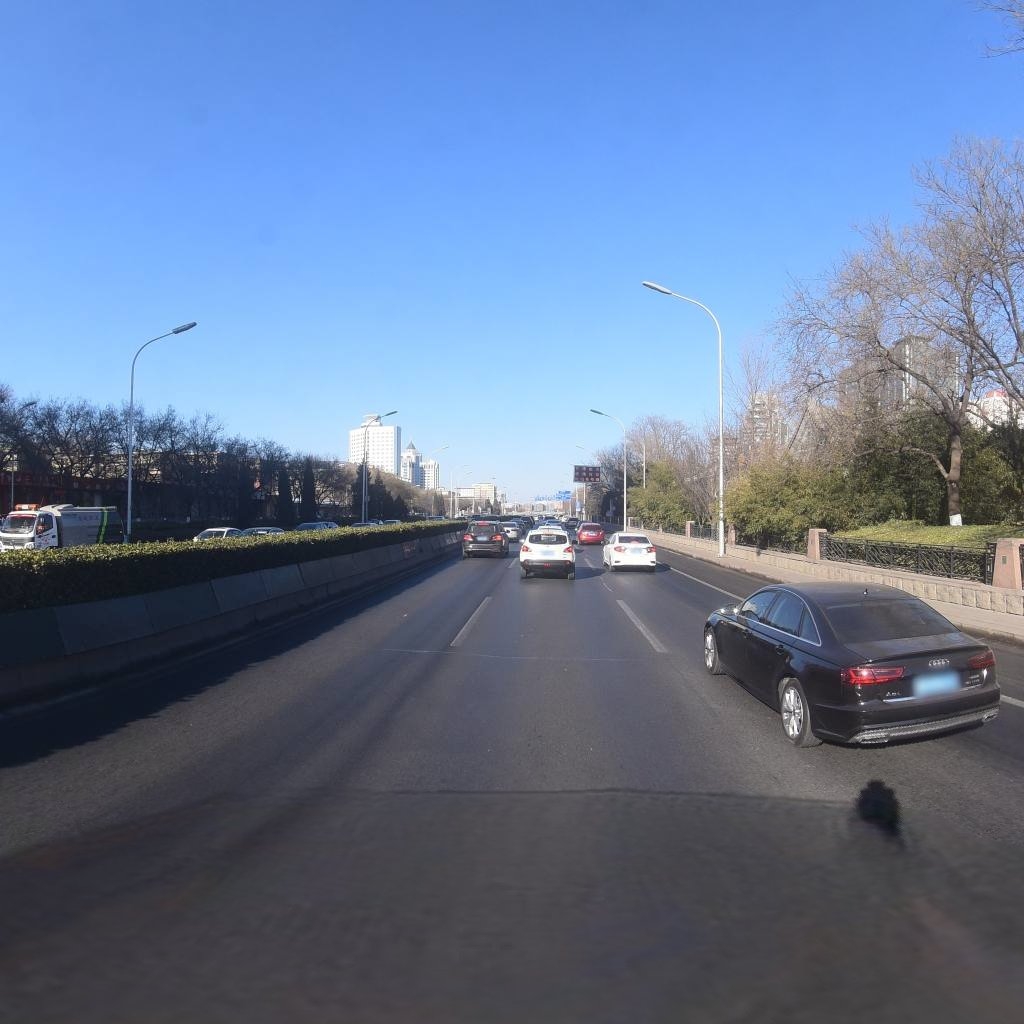
Region: Xicheng
Road damage annotations: longitudinal patch, transverse patch